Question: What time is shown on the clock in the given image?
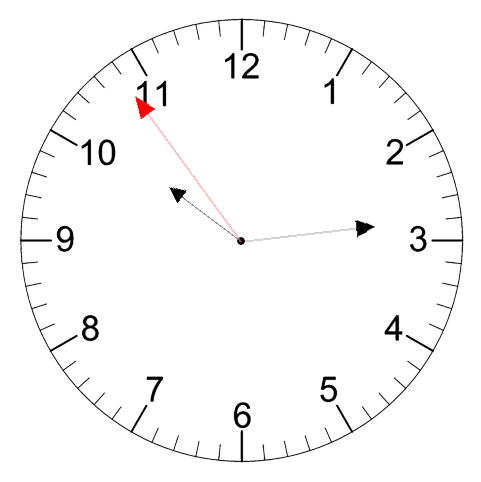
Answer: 10:13:54